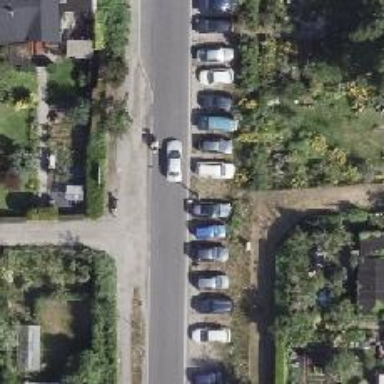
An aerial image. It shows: There is parking obstacle present in the area.